Question: I have one view controller embedded in with navigation controller, implemented some simple feature with Picker View.
I also have one bar button which uses unwind segue connected to Exit.
When user presses that "Done" button, it will go back to the first view controller, this works well.
My problem is, if user doesn't pick anything from picker view, and once "Done" button is pressed, it goes back to the first view controller. I won't hope this happen.

My expectation is: if user doesn't pick anything from picker view, although user still presses "Done" button, it shall stay at current view controller.
Does anyone know how to realise it? Thanks!!
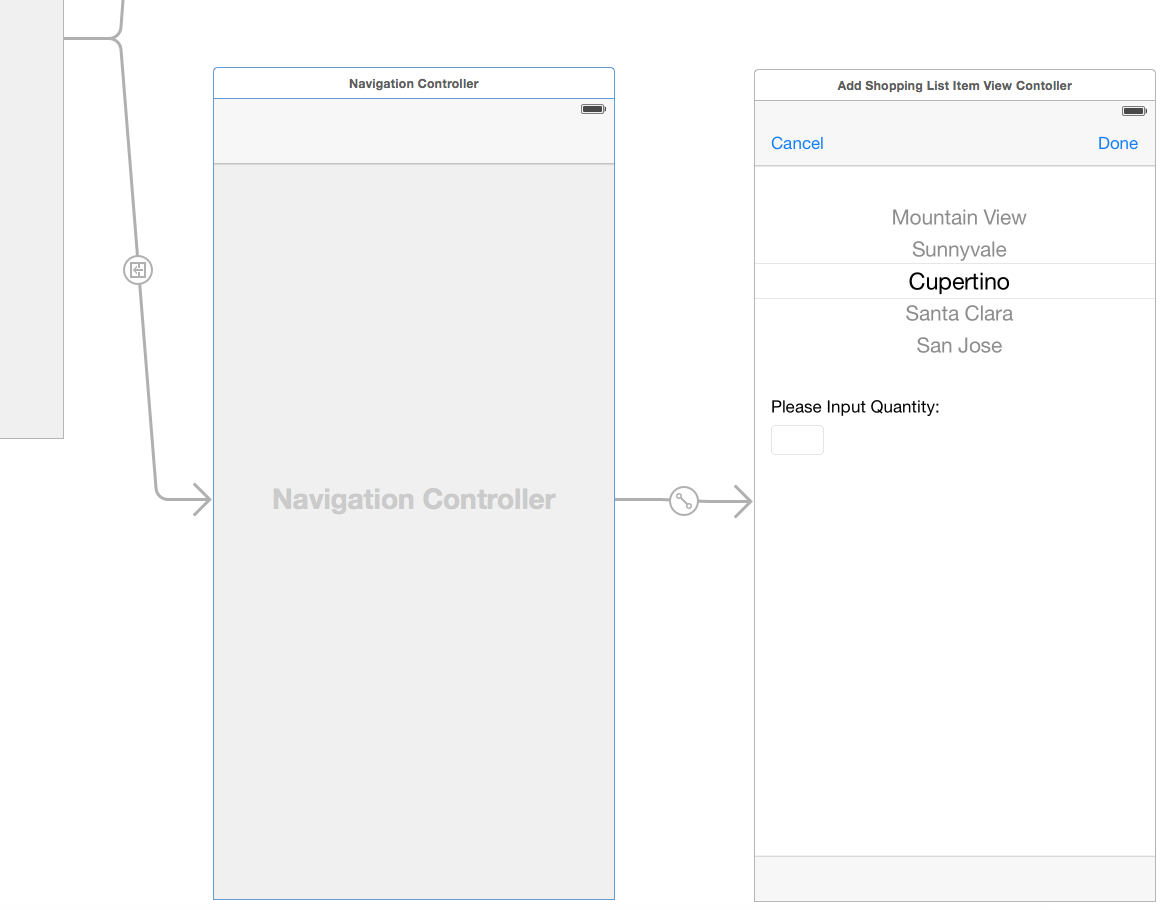
Answer: Check this out: <URL>
Or, perhaps better, you could disable the "done" button if it should not be accessible to the user. It has a simple property (enabled) to set which will help you.